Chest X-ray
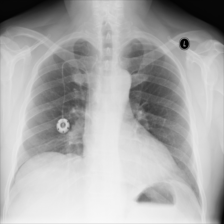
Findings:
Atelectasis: negative
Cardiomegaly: negative
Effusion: negative
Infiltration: negative
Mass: negative
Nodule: negative
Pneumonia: negative
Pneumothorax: negative
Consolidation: negative
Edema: negative
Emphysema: negative
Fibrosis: negative
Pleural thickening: negative
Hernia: negative